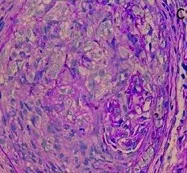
C: Cellular crescent replacing glomerular tuft. A few residual capillaries are evident (PAS, x 400).
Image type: pathology (pas)